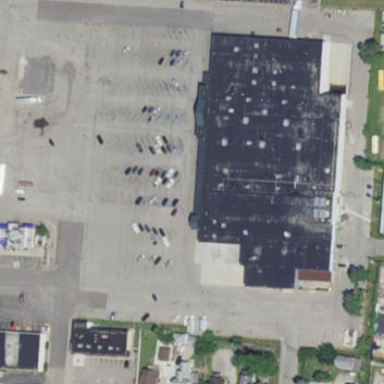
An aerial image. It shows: Retail area.